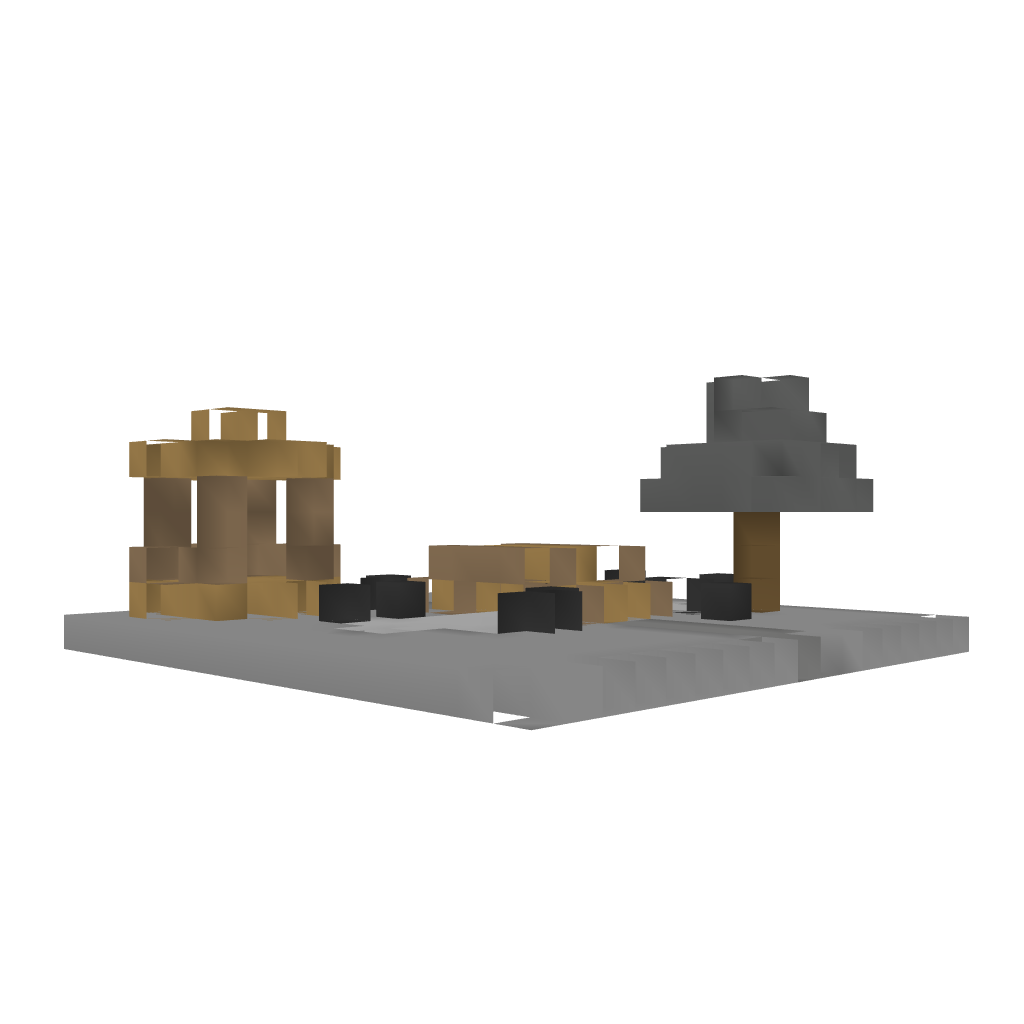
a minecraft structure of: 5 minute Builds #1